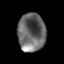
Tissue: prostate
Cell type: T cells
Senescence score: 0.355
Nuclear area (px): 1038
Mean DAPI intensity: 103.117